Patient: sex F, age 54
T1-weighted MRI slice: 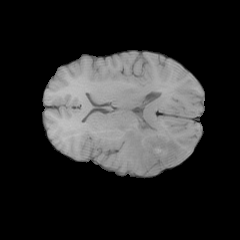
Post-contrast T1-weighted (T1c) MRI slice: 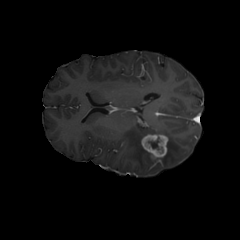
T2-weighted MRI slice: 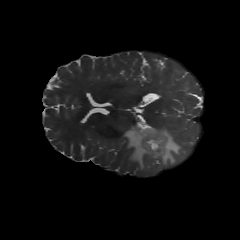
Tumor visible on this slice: yes
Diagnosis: Glioblastoma, IDH-wildtype
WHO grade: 4